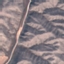
Label: HerbaceousVegetation